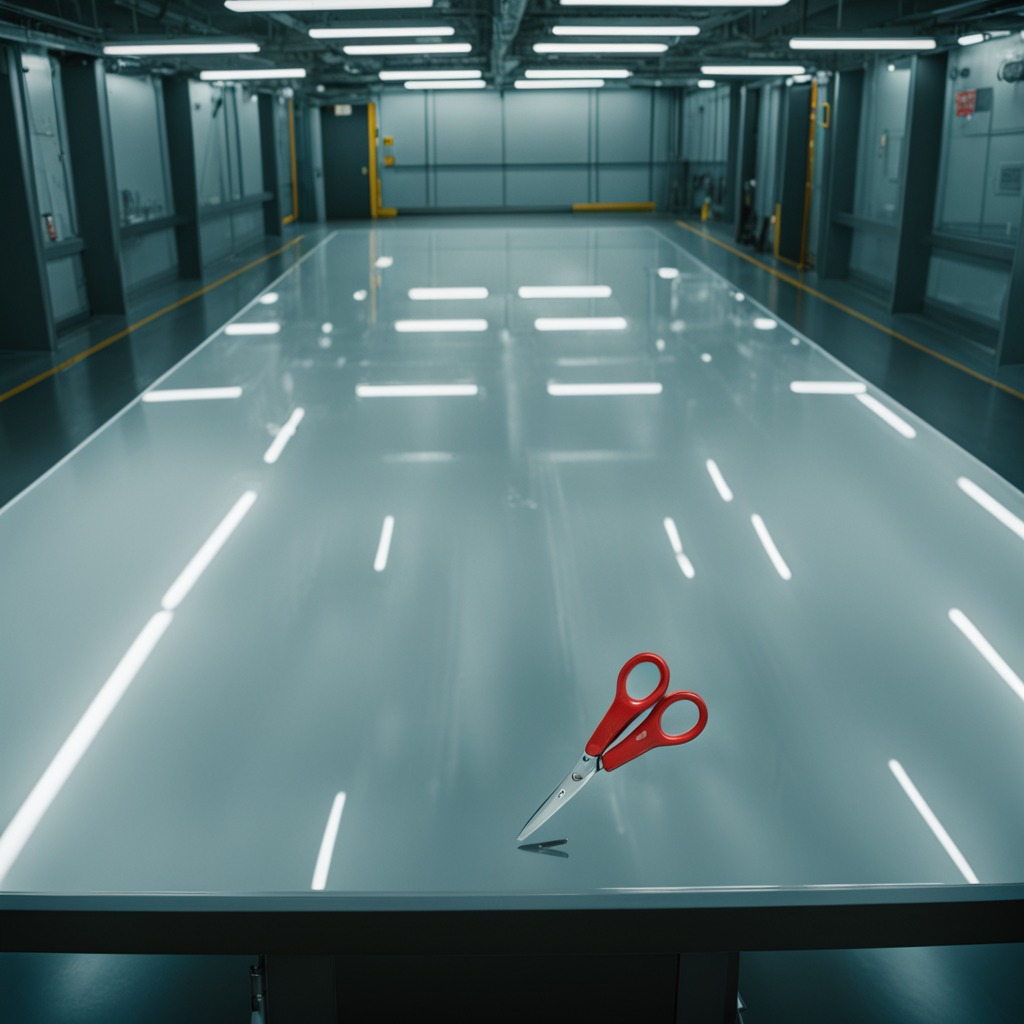
A scissor lies on the table.